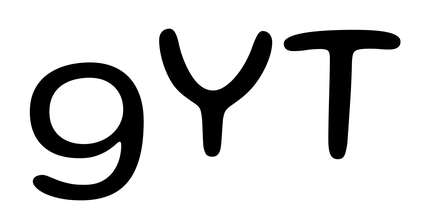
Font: Gluten_Light